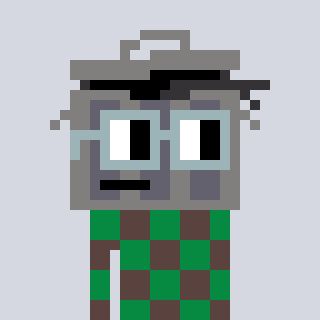
a pixel art character with square dark gray glasses, a trashcan-shaped head and a darkbrown-colored body on a cool background